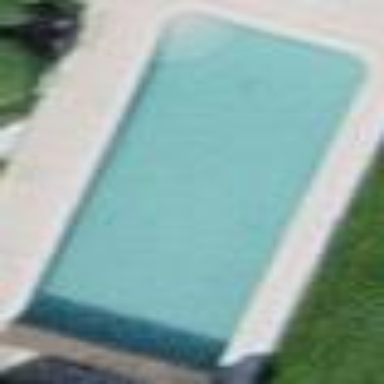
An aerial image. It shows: Swimming pool located in leisure land.